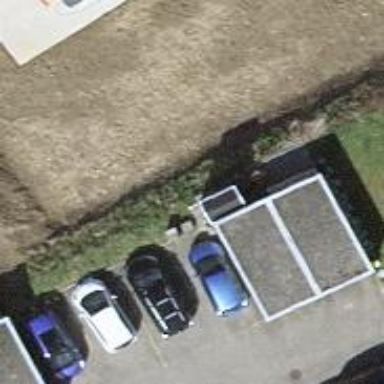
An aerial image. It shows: Group of garages.